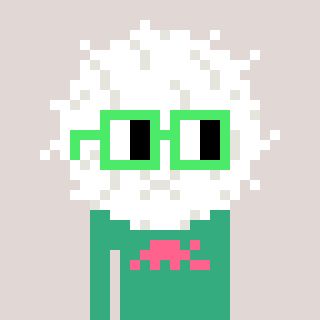
a pixel art character with square light green glasses, a cottonball-shaped head and a teal-colored body on a warm background